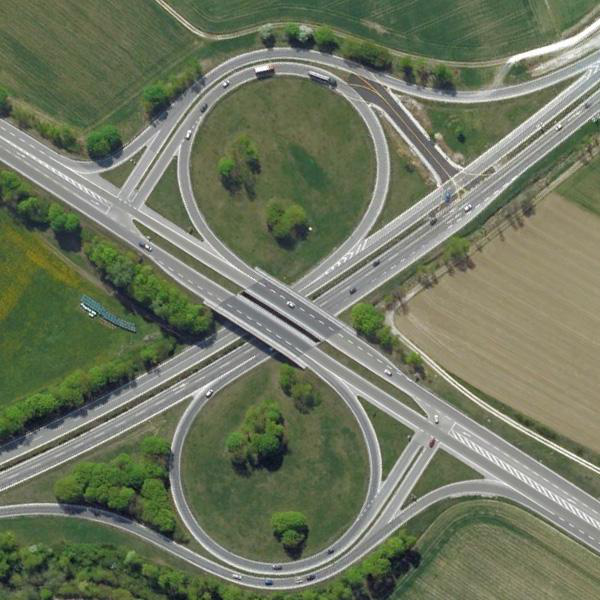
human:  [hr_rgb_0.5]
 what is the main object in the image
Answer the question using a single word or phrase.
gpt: viaduct